Aerial crown-view tile of a tropical tree (Barro Colorado Island, Panama), acquired 20250512:
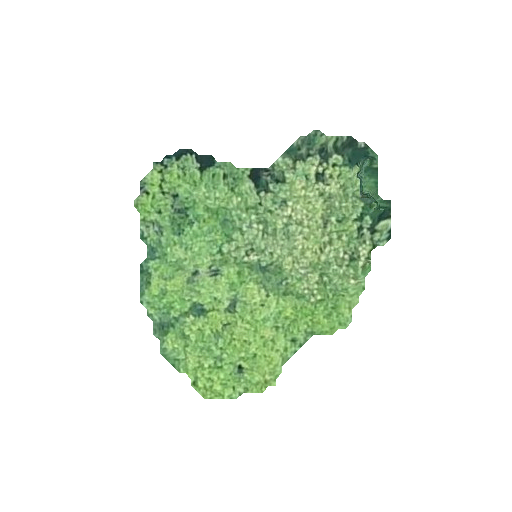
Species: Simarouba amara
GBIF accepted scientific name: Simarouba amara
Crown area: 70.121 m²